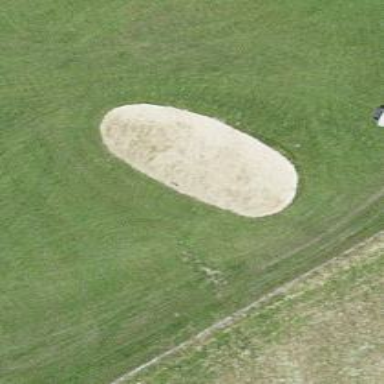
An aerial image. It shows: Sand bunker on golf course.